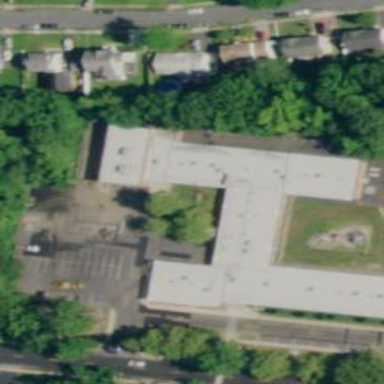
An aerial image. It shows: School building.